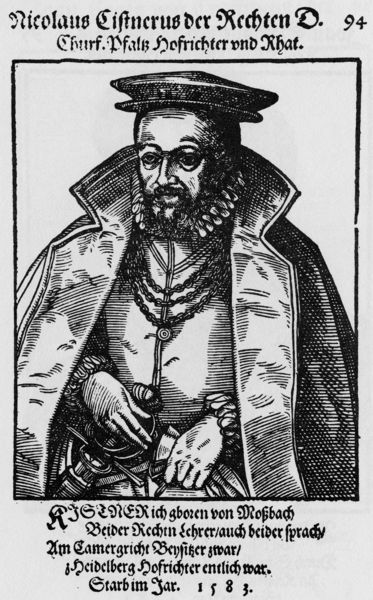
Titel: Bildnis des Nicolaus Cisner (Cisnerus)
Künstler: Tobias Stimmer
Institution: (Seriendruck)
Schlagwörter: dunkel, hand, mann, schatten, weiß, finger, grau, handschuh, handschuhe, hell, holz, hut, licht, mund, nase, schmuck, schwarz, skizze, stirn, zeichnung, blick, tuch, bart, jacke, kappe, mütze, richter, augen, falten, gesicht, halten, kragen, rahmen, vollbart, bildnis, halskrause, herr, hände, portrait, porträt, flach, auge, haare, mantel, stoff, adel, händler, kaufmann, augenbrauen, kinn, knopf, lippen, locken, renaissance, adlig, holzschnitt, schrift, kette, grafik, graphik, rand, inschrift, deutsch, edel, rüschen, scheide, revers, ring, name, druck, schraffur, radierung, stich, schwarzweiß, schwert, text, brille, buchstaben, ketten, waffe, degen, manschette, manschetten, orden, beutel, krause, rüstung, knauf, harnisch, halbprofil, wams, augenbraun, cape, aufschlag, pfalz, humanist, majuskel, stimmer, tobias, mantelkragen, schlägen, nicolaus, sterbebild, mittelalt, 1583, revrs, hofrichter, mantel., renaissanc3, moßbach, rhat, kaufamnn, antel